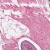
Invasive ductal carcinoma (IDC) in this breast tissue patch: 1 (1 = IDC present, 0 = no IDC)